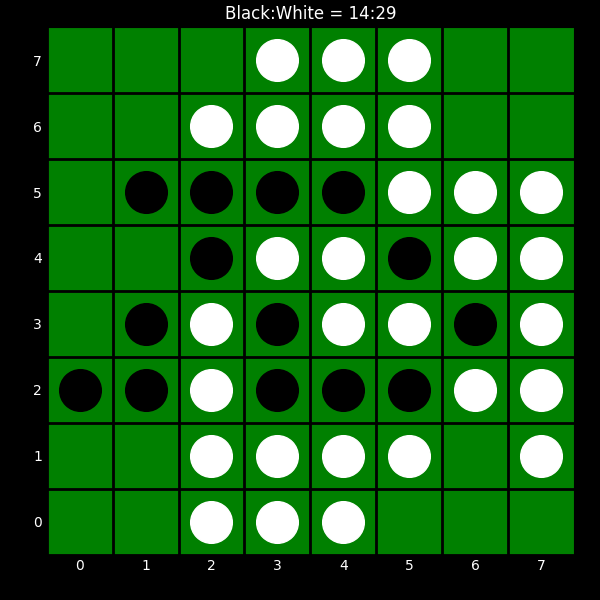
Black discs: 14
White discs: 29